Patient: sex F, age 66
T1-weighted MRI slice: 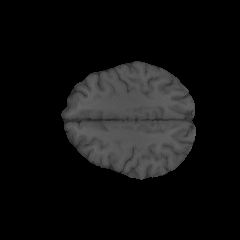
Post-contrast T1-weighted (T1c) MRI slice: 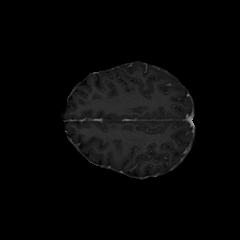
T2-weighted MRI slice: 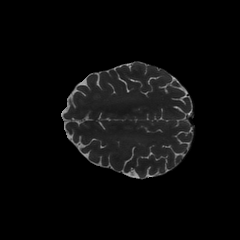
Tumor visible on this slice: no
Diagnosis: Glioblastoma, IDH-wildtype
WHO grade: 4